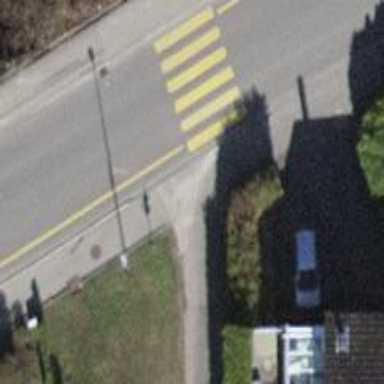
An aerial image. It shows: Sidewalk along the footway.